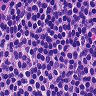
Metastatic tissue present: no